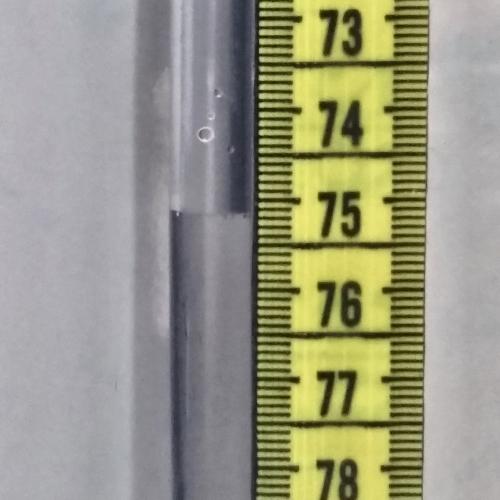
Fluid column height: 75.1 cm